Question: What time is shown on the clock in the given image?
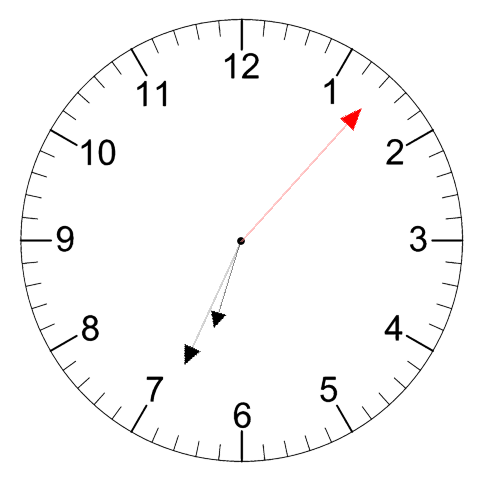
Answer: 06:34:07